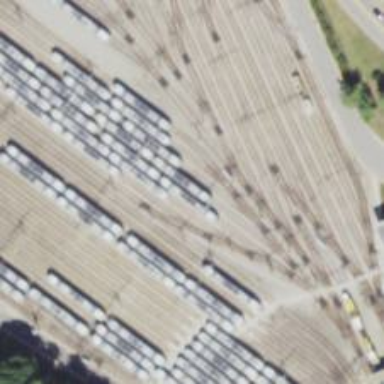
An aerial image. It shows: Light rail yard with electrified contact lines.